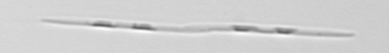
Label: Pseudo-nitzschia